Interaction volume radius: 5 \u00c5
Interaction volume height: 35 \u00c5
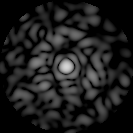
Disorder parameter: 0.8216